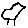
Label: bird